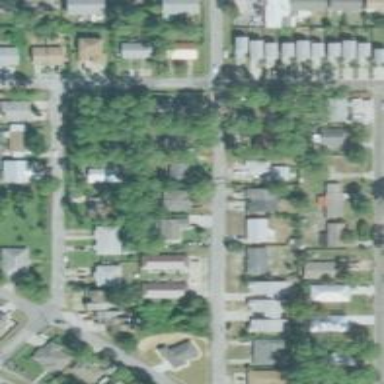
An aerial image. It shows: This residential area consists of single-family homes.